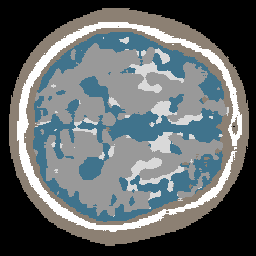
Label: no_lesion